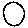
Label: circle